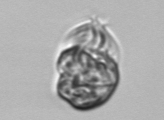
Label: Leegaardiella_ovalis